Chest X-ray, PA view. Patient: 41 years old, sex F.
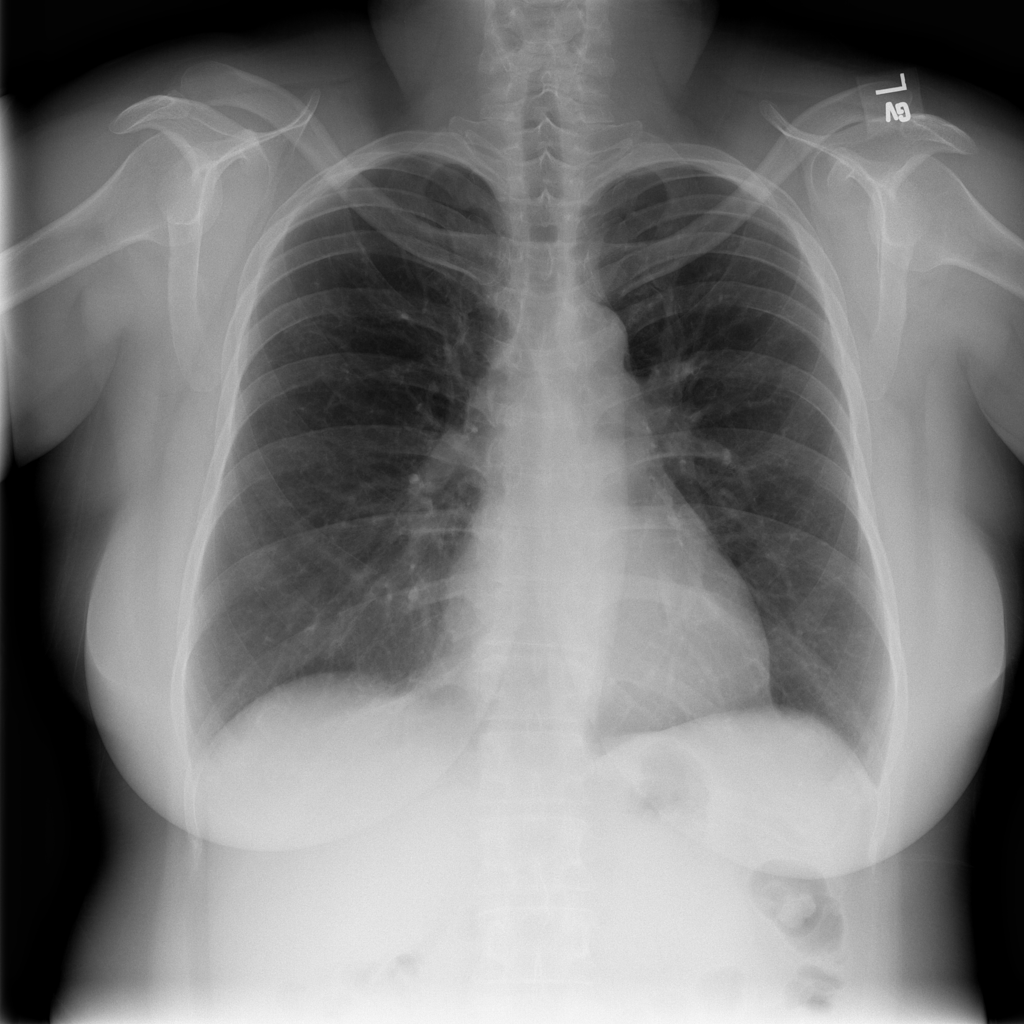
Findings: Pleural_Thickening